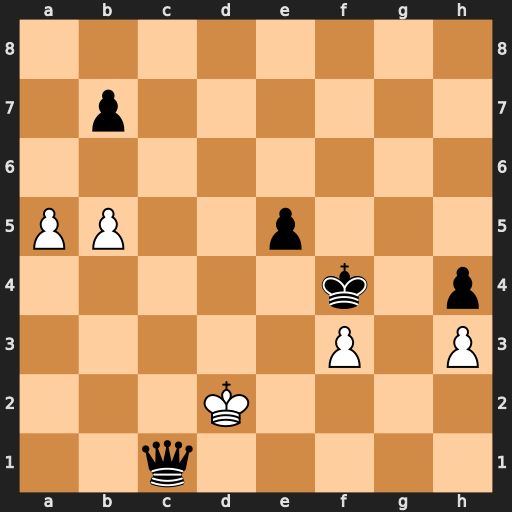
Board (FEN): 8/1p6/8/PP2p3/5k1p/5P1P/3K4/2q5
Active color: w
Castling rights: -
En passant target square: -
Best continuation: Kxc1 Kxf3 a6